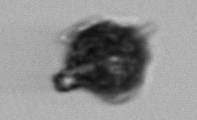
Label: Gonyaulax